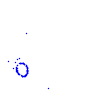
Particle: proton